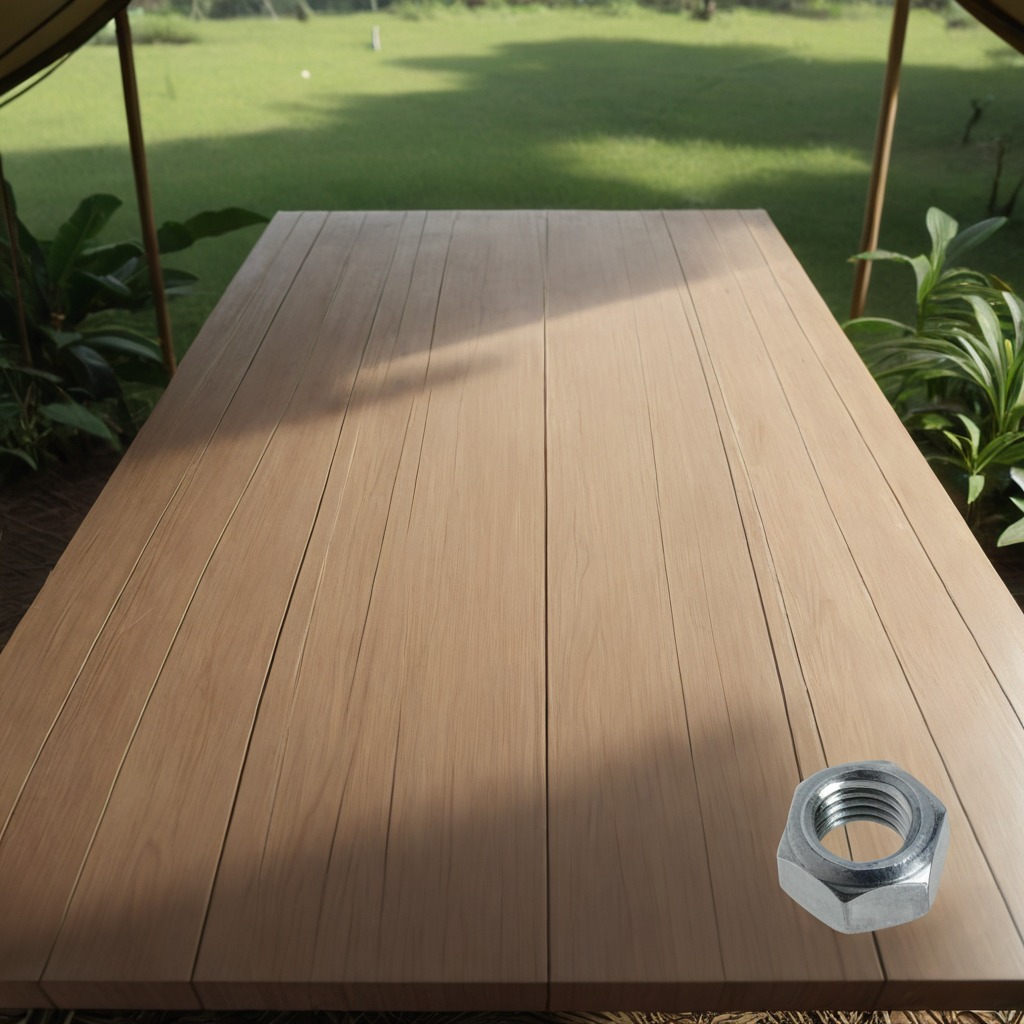
A metal nut is lying on the wooden table inside a jungle field workshop tent.